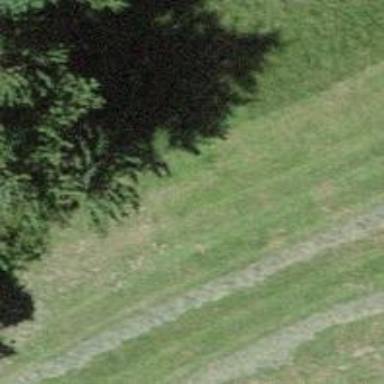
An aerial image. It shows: Unpaved track road.